Question: Suppose I have the following minimal working example of my gnuplot (4.6.2) version.
'''
set terminal epslatex size 6cm, 4cm font "" 8 standalone
set output "test.tex"
set xrange [0:10]
set yrange [0:10]
set label "$\alpha=1\,b=0.1$" at 2,8
plot x
'''
Which gives me the below output:

What I now want, is to put my parameters alpha and b underneath eachother, optimally aligned at the equality sign.
I tried something like
'''
set label "\begin{eqnarray}\alpha=1 \\ b=0.1\end{eqnarray}" at 2,8
'''
This does not give me errors in gnuplot, but upon compilation it fails, which an error like
'''
! Missing \endgroup inserted.
<inserted text>
\endgroup
l.153 \gplbacktext
'''
which does not really help me any further.
Any suggestion on how to approach this issue?
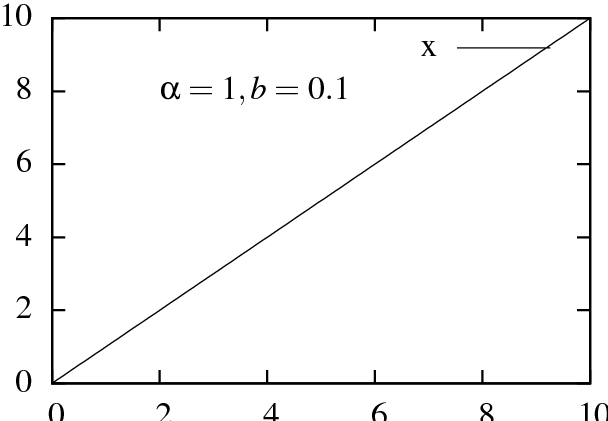
Answer: Your approach with the 'eqnarray' equation would work if you would put it inside a '\parbox'. I think it's better to use the 'aligned' environment of the 'amsmath' package:
'''
set terminal epslatex size 6cm,4cm standalone header '\usepackage{amsmath}'
set output "foobar.tex"
set xrange [0:10]
set label '$\begin{aligned}\alpha&=1\\b&=0.1\end{aligned}$' at 1,7
plot x
set output
system('latex foobar.tex && dvips foobar.dvi && ps2pdf foobar.ps')
'''
which gives